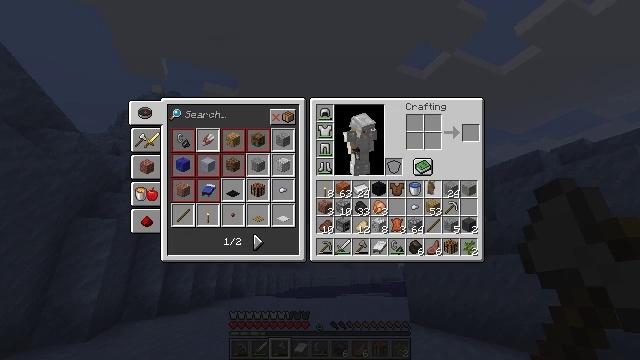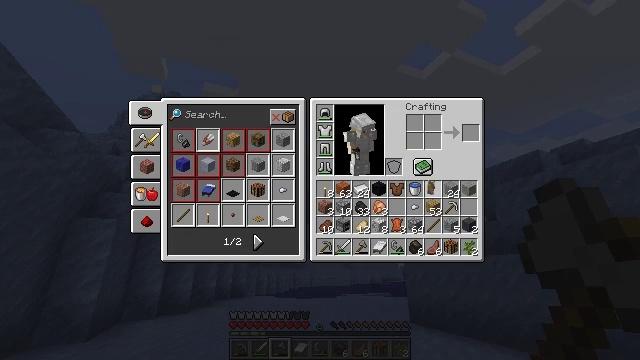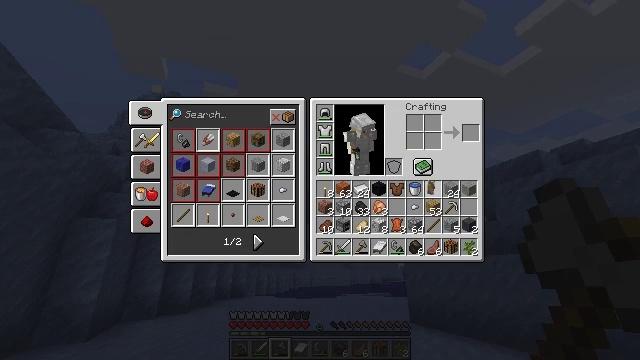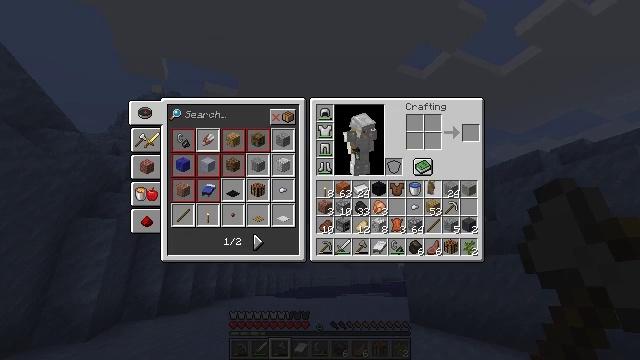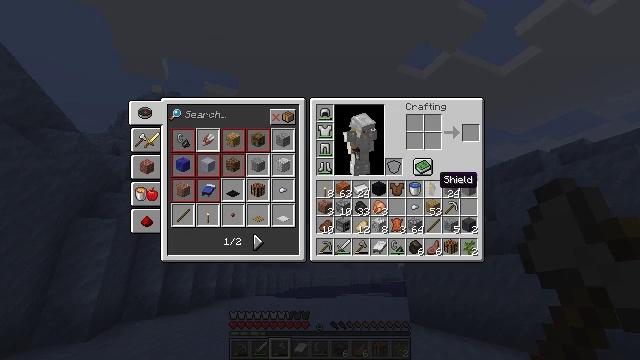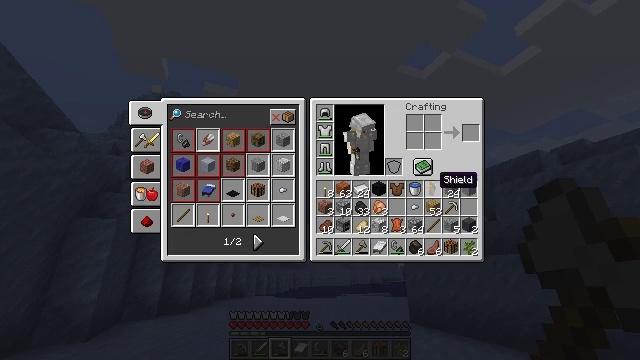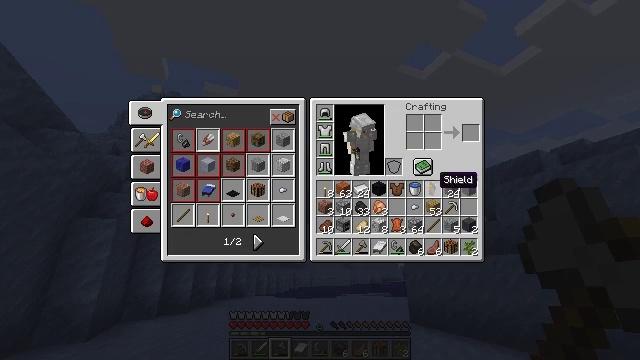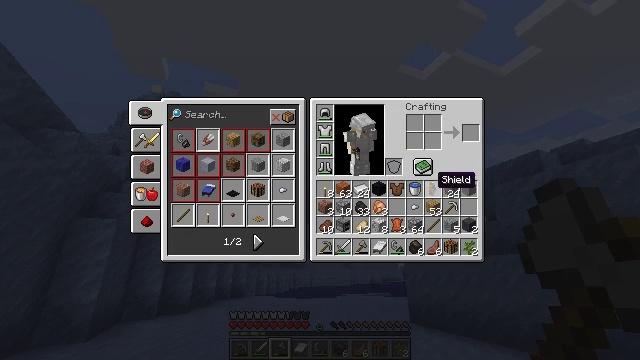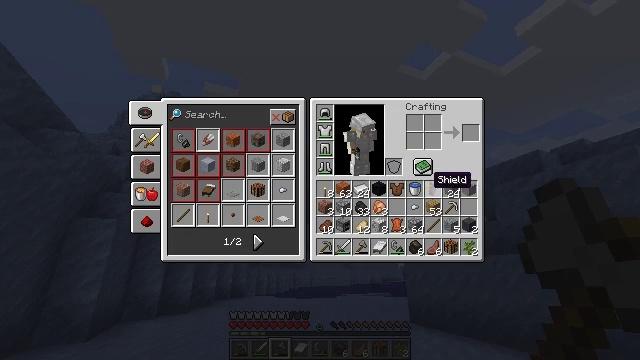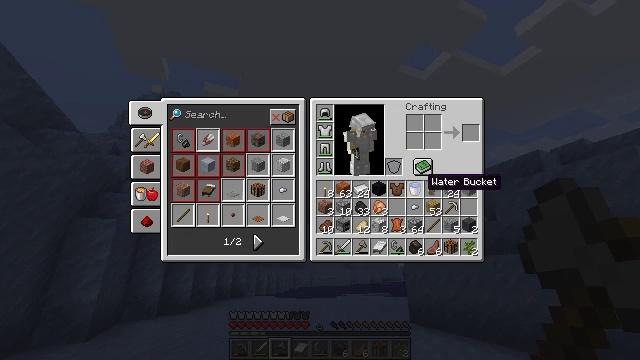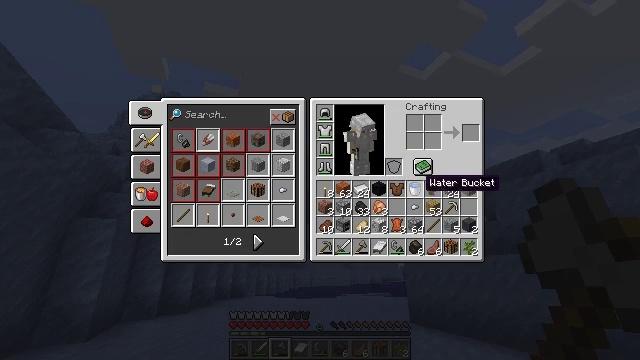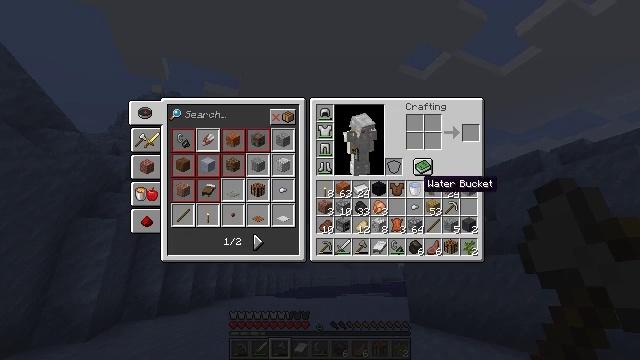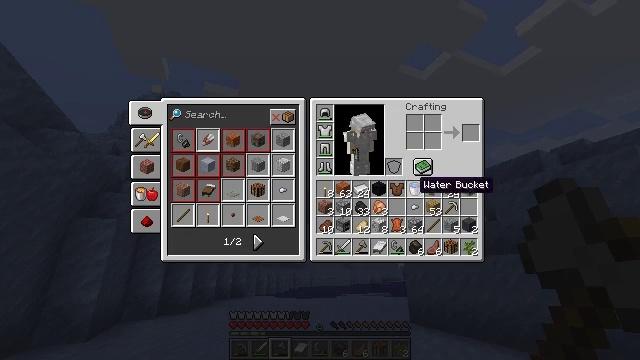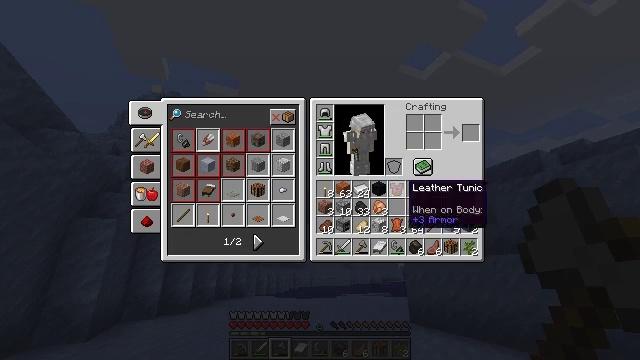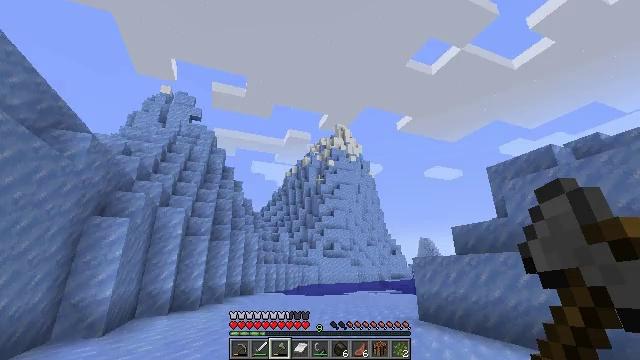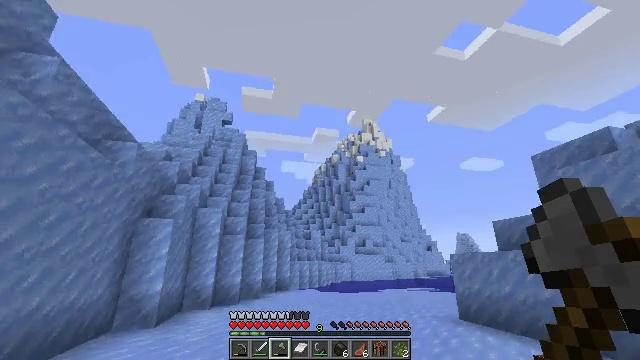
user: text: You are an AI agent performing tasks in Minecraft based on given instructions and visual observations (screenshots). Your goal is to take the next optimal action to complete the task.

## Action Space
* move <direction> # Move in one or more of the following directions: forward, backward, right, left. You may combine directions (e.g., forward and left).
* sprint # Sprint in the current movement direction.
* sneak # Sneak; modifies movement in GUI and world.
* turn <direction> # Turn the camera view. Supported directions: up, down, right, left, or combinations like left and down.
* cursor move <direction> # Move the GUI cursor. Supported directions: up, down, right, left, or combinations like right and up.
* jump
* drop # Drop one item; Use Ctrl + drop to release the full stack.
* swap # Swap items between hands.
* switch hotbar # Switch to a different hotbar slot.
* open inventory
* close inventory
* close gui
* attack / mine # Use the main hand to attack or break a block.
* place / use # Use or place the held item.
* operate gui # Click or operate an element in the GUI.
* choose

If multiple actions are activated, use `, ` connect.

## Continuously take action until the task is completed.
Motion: motion action
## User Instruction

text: Break packed ice to add to inventory.
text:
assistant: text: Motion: no_op
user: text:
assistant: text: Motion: operate gui
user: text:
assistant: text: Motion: operate gui
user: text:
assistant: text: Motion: no_op
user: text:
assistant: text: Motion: no_op
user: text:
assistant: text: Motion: no_op
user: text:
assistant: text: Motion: no_op
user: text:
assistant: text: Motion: no_op
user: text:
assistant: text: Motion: no_op
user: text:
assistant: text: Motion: no_op
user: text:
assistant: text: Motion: no_op
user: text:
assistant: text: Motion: no_op
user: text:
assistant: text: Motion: cursor move left
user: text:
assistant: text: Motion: cursor move left
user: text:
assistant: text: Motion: turn left
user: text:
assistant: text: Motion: turn left
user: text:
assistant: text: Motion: turn left
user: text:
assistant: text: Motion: turn left
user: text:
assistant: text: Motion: turn left
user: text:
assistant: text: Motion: turn left
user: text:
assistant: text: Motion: turn left and down
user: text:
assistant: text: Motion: move forward and move left, turn left and down
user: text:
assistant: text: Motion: move forward and move left
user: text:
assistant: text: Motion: move forward and move left
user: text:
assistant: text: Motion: move forward
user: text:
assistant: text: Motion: move forward
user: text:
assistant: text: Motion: move forward, attack / mine
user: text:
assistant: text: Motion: attack / mine
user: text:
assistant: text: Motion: turn left and down, attack / mine
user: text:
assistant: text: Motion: turn left and down, attack / mine